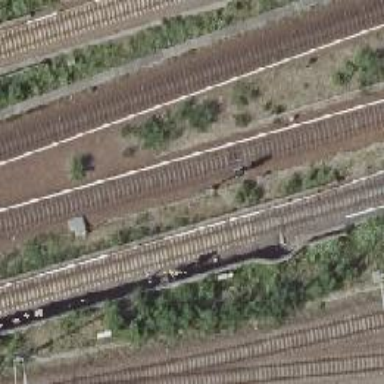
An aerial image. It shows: Railway signal.